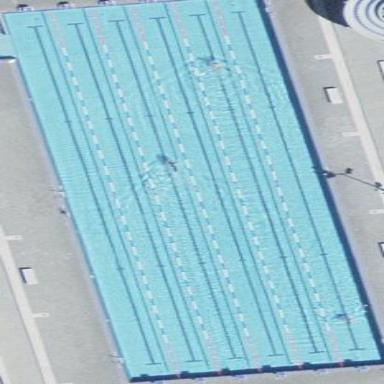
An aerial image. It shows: Outdoor swimming pool for leisure land.